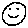
Label: smiley face